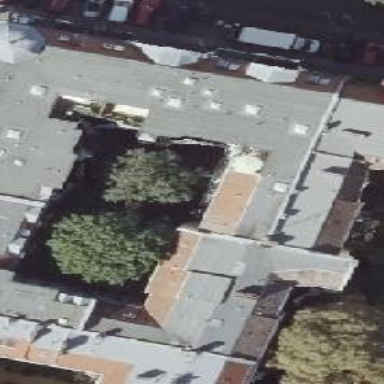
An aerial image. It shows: Building consisting of apartments with double saltbox roof shape.